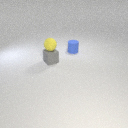
small blue rubber cylinder to the right of small gray rubber cube